Question: I'm using ASP.NET MVC with DevExpress, I inserted a gridview in a view (generated automatically with it's partial and stuff) and I want to add an unbound column in it.
'''
@{
var grid = Html.DevExpress().GridView(settings =>
{
//configuration code and other columns
settings.Columns.Add(c =>
{
c.FieldName = "ClientFinal";
c.Caption = "Client Final";
c.UnboundType = DevExpress.Data.UnboundColumnType.String;
c.UnboundExpression = "[Prenom] + ' ' + [Nom]";
});
//configuration code
});
}
@grid.Bind(Model).GetHtml()
'''
ClientFinal entity:
'''
public class ClientFinal : XPObject
{
public ClientFinal(Session session) : base(session) { }
public override void AfterConstruction() { base.AfterConstruction(); }
private string nom;
public string Nom
{
get { return nom; }
set { SetPropertyValue<string>("Nom", ref nom, value); }
}
private string prenom;
public string Prenom
{
get { return prenom; }
set { SetPropertyValue<string>("Prenom", ref prenom, value); }
}
//other attributes
}
'''
Result:

I even tried : 'c.UnboundExpression = "[ClientFinal.Prenom] + ' ' + [ClientFinal.Nom]";' but it didn't work.
Please help.
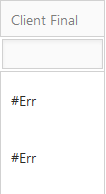
Answer: Finally I solved it, the problem was that the Unbound Column feature was not well explained in the devexpress documentation.
First:
'''
c.FieldName = "ClientFinalUnbound";
'''
The property FieldName has to be unique and it's just a name for the column not a mapping for the existing field in the entity in question (the one showed in the grid).
Second:
'''
c.UnboundExpression = "[ClientFinal.Prenom] + ' ' + [ClientFinal.Nom]";
'''
In the unbound expression the fields has to be existing ones (listed as properties in the entity definition or child elements of properties in the entity definition), so here I'm calling the Prenom (or Nom) property of the ClientFinal property in the RendezVous entity (the one showed in the grid).
Thanks